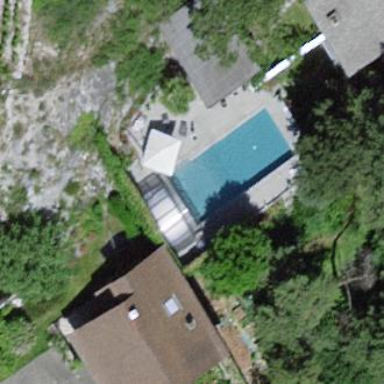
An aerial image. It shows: Swimming pool located in leisure land.